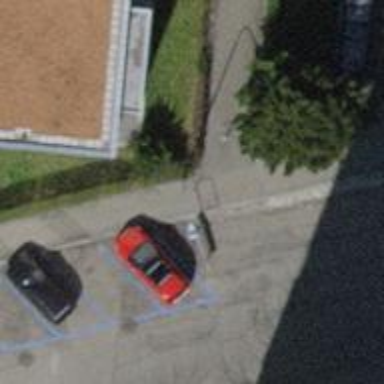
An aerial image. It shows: Bollard barrier.